Из-за своей спонтанной намагниченности сегнетоэлектрики проявляют свойства : их отклик на внешнее поле (зависимость поляризации $P$ от внешнего электрического поля $E$) зависит от состояния, в котором они находились до этого.
Найдите, какую работу $\delta A$ должно совершить внешнее поле при изменении поляризации единицы объёма сегнетоэлектрика на $\mathrm dP$.
Как связаны между собой теплота $\delta Q$, выделившая внутри сегнетоэлектрика, работа внешнего поля $\delta A$ и изменение внутренней энергии $\mathrm dA$?
Выразите в виде интеграла работу $A$, которую совершило внешнее поле над единицей объёма сегнетоэлектрика при прохождении полного цикла увеличения и уменьшения электрического поля. Насколько при этом изменилась плотность внутренней энергии $\Delta U$ сегнетоэлектрика? Какая теплота $Q$ выделилась в сегнетоэлектрике на единицу объёма? Рассмотрим петлю гистерезиса одного из наиболее широко используемых сегнетоэлектриков — . Она приведена на графике ниже.  По горизонтальной оси отложена напряжённость внешнего электрического поля в $кВ/см$, по вертикальной оси — поляризация сегнетоэлектрика в $мкКл/см^2$.
Какая теплота $Q$ выделится в при этом в плёнке? Пусть теперь на плёнку подают переменное напряжение с эффективным напряжением $V_\mathrm{eff}=220~В$ и частотой $\nu=50~Гц$.
Найдите среднюю тепловую мощность $\dot Q$, выделяющуюся в плёнке.
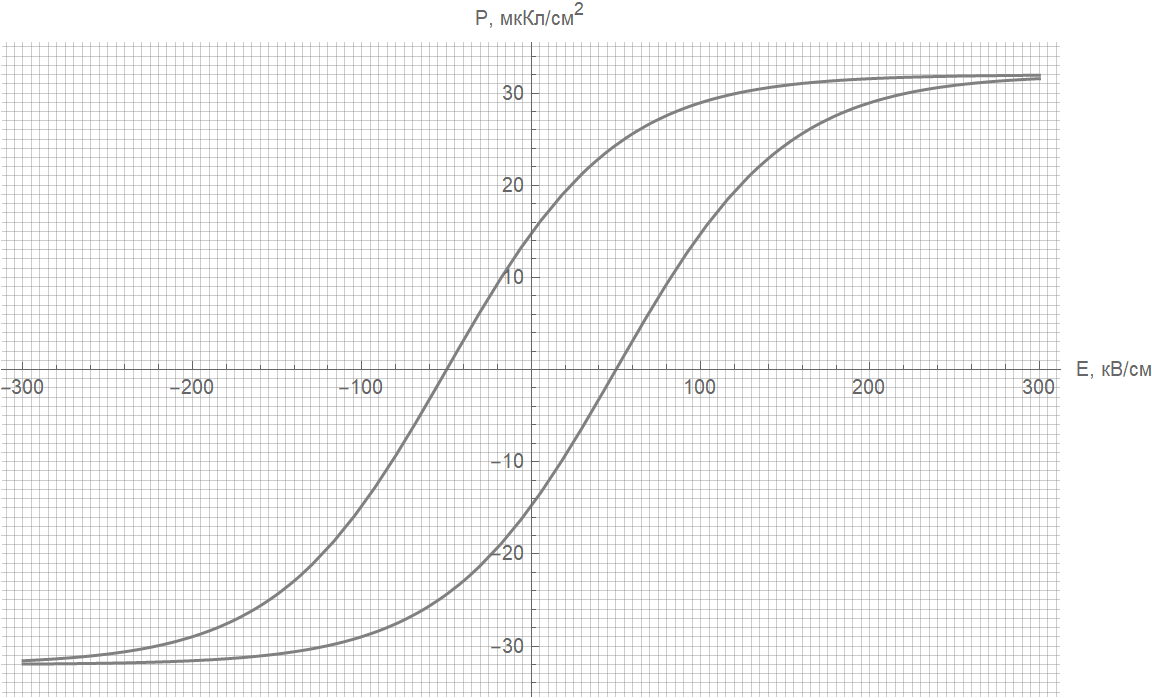
Найдите, какую работу $\delta A$ должно совершить внешнее поле при изменении поляризации единицы объёма сегнетоэлектрика на $\mathrm dP$.
Решение: При изменении поляризации поле совершает работу по разделению зарядов, равную:
Ответ: \[\delta A=E\,\mathrm dP\]

Как связаны между собой теплота $\delta Q$, выделившая внутри сегнетоэлектрика, работа внешнего поля $\delta A$ и изменение внутренней энергии $\mathrm dA$?
Решение: Работа $\delta A$, теплота $\delta Q$ и изменение внутренней энергии $\mathrm dU$ связаны между собой в соответствии с первым началом термодинамики:
Ответ: \[\delta A=\delta Q+\mathrm dU\]

Выразите в виде интеграла работу $A$, которую совершило внешнее поле над единицей объёма сегнетоэлектрика при прохождении полного цикла увеличения и уменьшения электрического поля. Насколько при этом изменилась плотность внутренней энергии $\Delta U$ сегнетоэлектрика? Какая теплота $Q$ выделилась в сегнетоэлектрике на единицу объёма?
Решение: Работа выражается интегралом:\[A=\oint E\,\mathrm dP\]по всему циклу. Чтобы интеграл можно было вычислить явно (поскольку известны только зависимости $P_{\pm}(E)$), интеграл необходимо преобразовать методом интегрирования по частям:\[\begin{aligned}A&=\oint E\,\mathrm dP=EP\Bigg|_{(E_1,P_1)}^{(E_1,P_1)}-\oint P\,\mathrm dE=\\&=-\left[\int\limits_{E_1}^{E_2}P_-\,\mathrm dE+\int\limits_{E_2}^{E_1}P_+\,\mathrm dE\right]=\\&=\int\limits_{E_1}^{E_2}(P_+-P_-)\,\mathrm dE.\end{aligned}\]Поскольку внутренняя энергия сегнетоэлектрика является функцией состояния и может зависеть только от его поляризации $P$ и внешнего поля $E$, её изменение в цикле должно быть равно $\Delta U=0$. Тогда $Q=A$.
Ответ: \[Q=A=\int\limits_{E_1}^{E_2}(P_+-P_-)\,\mathrm dE,\quad \Delta U=0\]

Какая теплота $Q$ выделится в при этом в плёнке?
Решение: Поскольку $|V_{\min,\max}| > 300~В$, то:\[|E_{\min,\max}| > \dfrac{300~В}{10~мкм} = 300~\dfrac{кВ}{см},\]диапазон напряжений полностью покрывает петлю гистерезиса BTO, и выделившаяся теплота будет равна:\[\begin{aligned}Q&=V\int\limits_{E_{\min}}^{E_{\max}}(P_+-P_-)\,\mathrm dE\approx \\&\approx V\int\limits_{-300~кВ/см}^{300~кВ/см}(P_+-P_-)\,\mathrm dE=\\&=d \cdot S\cdot S_{граф.}=10^{-3}~см^3\cdot S_{граф.}, \end{aligned}\]где $S_{граф.}$ — площадь под графиком. Её можно найти по клеточкам:\[S_{граф.}\approx6.40\cdot10^3~\frac{кВ}{см}\cdot\frac{мкКл}{см^2}=6.40~\frac{Дж}{см^3}\implies\]
Ответ: \[Q=6.40~мДж\]

Найдите среднюю тепловую мощность $\dot Q$, выделяющуюся в плёнке.
Решение: Эффективное напряжение — это среднеквадратичное напряжение при синусоидальных колебаниях, связанное с амплитудой колебаний $V_\mathrm m$ как:\[V_{\mathrm{eff}}=\frac{V_\mathrm m}{\sqrt2}\implies V_{\mathrm m}=\sqrt2 V_{\mathrm {eff}}\approx 311~В.\]Это снова покрывает всю петлю гистерезиса BTO, поэтому выделяющаяся мощность находится как:\[\dot Q=\nu\cdot Q = 0.32~Вт,\]где $Q$ — теплота, найденная в предыдущем пункте.
Ответ: \[\dot Q=0.32~Вт\]
Темы:
PE